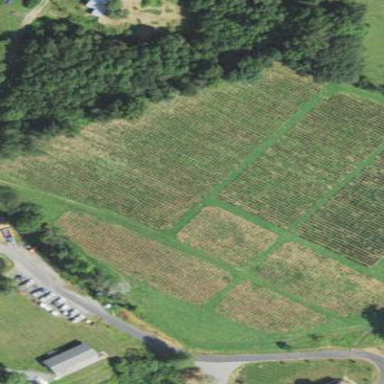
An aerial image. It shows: Plant nursery specializing in growing Christmas trees.